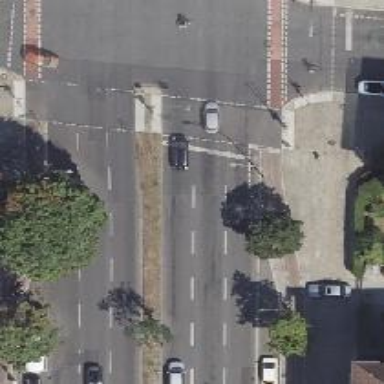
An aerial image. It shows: Road with traffic signals for signaling.